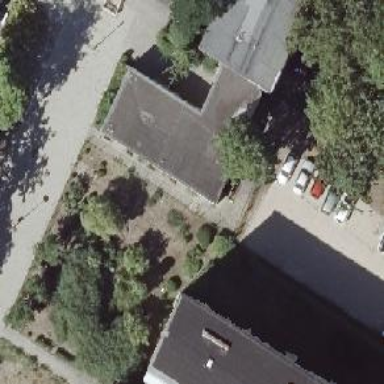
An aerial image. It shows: Community centre.